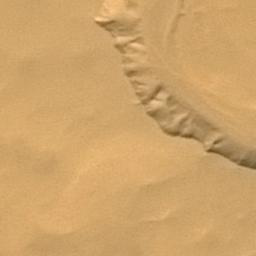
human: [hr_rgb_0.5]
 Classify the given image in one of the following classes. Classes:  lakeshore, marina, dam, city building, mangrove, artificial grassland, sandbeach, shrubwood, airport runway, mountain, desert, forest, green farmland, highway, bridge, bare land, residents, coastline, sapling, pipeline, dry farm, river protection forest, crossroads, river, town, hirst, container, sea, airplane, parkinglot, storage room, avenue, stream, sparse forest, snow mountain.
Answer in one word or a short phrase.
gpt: desert